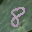
Label: 8